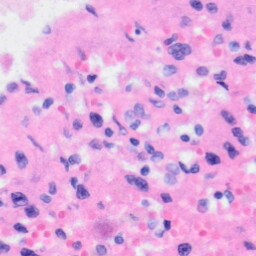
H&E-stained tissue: Liver